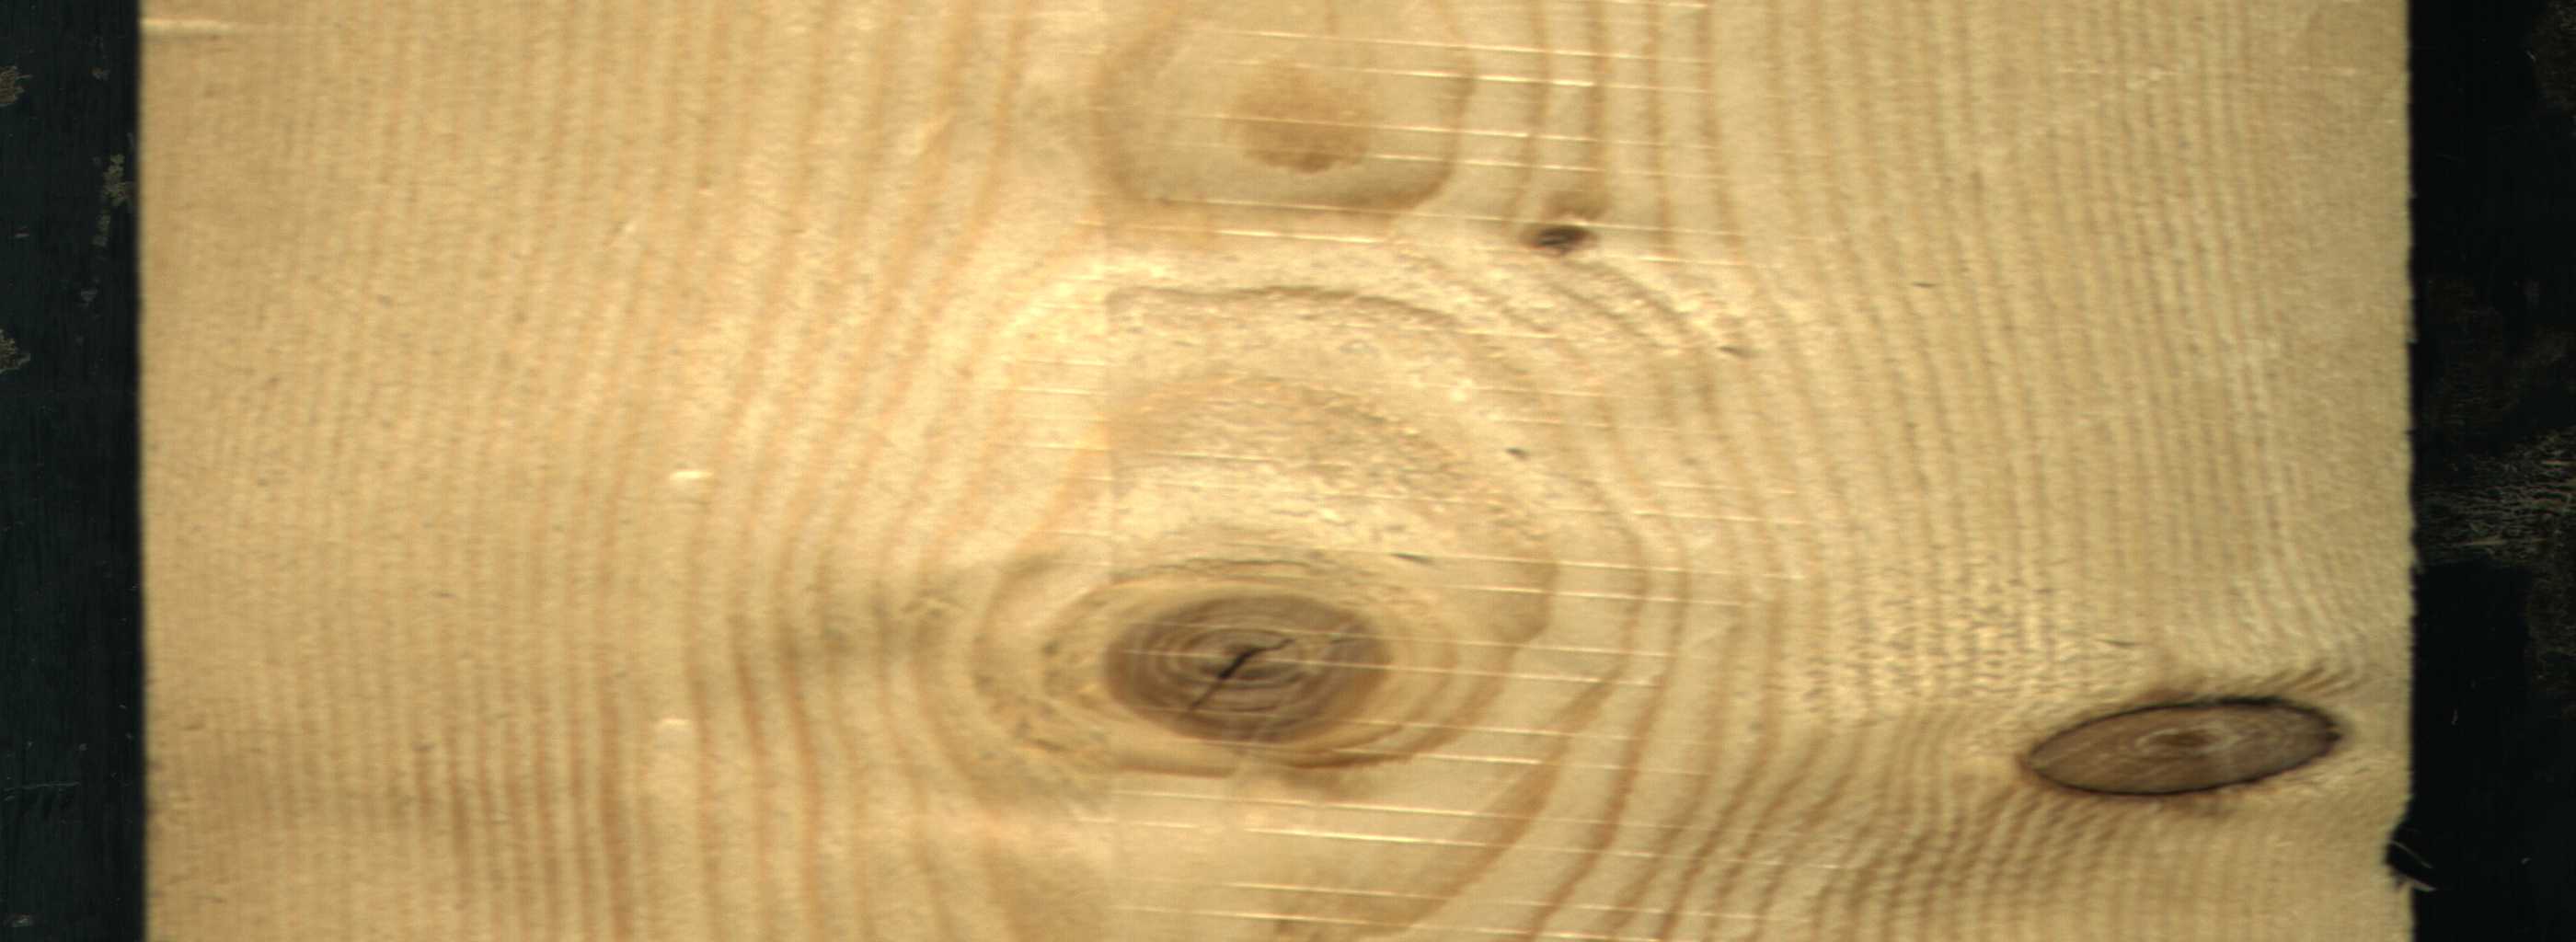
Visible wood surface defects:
knot_with_crack
Dead_Knot
Live_Knot